Question: What mode is introduced?
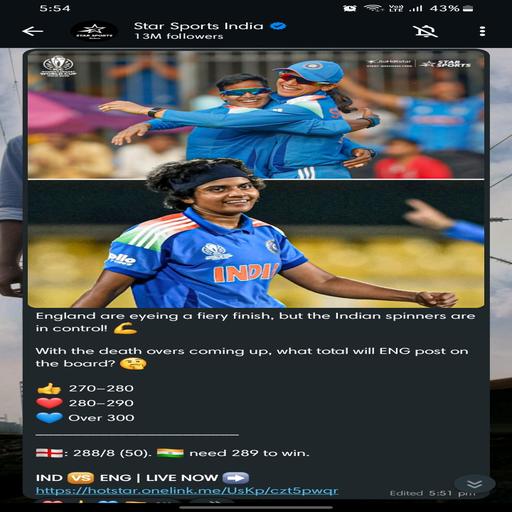
Answer: AI Mode